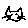
Label: cat